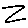
Label: zigzag